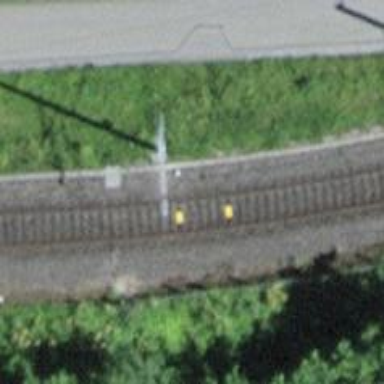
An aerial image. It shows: Single-track railway with electrified contact lines.